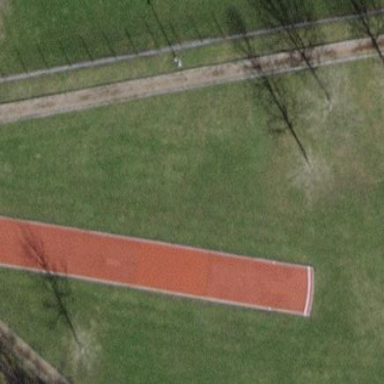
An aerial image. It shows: Athletics pitch for leisure land sports.